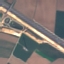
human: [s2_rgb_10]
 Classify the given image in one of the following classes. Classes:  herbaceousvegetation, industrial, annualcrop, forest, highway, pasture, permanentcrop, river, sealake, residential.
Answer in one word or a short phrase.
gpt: Highway